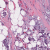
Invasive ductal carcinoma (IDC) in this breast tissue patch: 1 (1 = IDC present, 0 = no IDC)